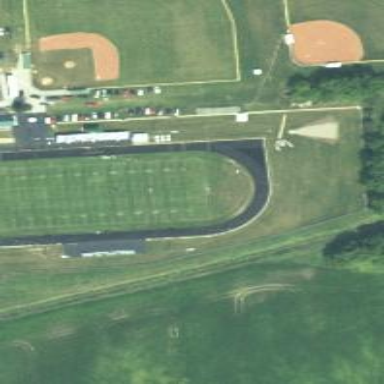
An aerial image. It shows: Athletics track located in leisure land area.